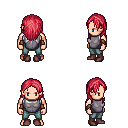
a pixel art fantasy rpg character, male body template, human, light skin, steel chest armor, teal pants, ruby red long hairstyle, leather bracers, maroon shoes, four views (front, back, left, right), 2x2 character sprite sheet, small pixel art, hard edges, no anti-aliasing